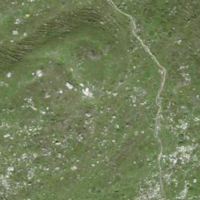
EUNIS habitat code: 26
Species observed at this site:
Gentianella campestris